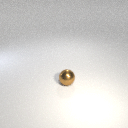
small brown metal sphere